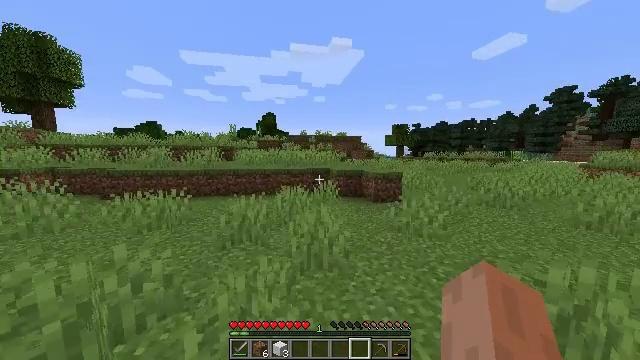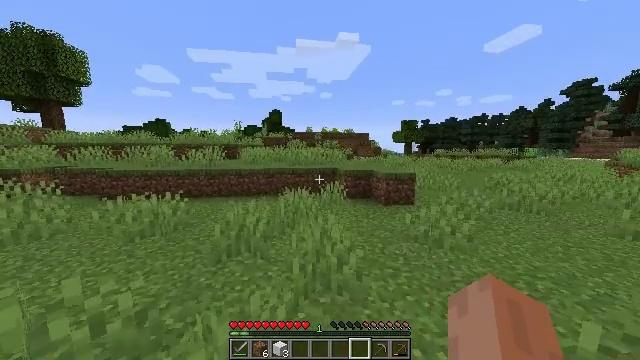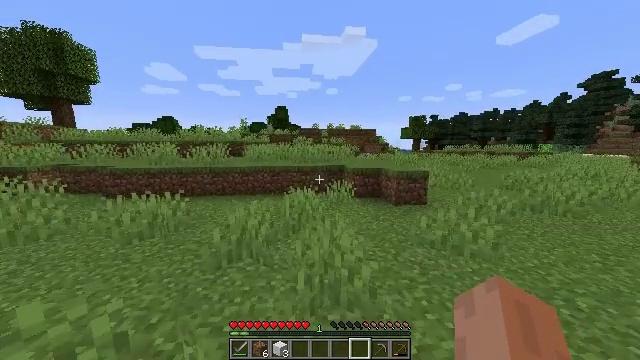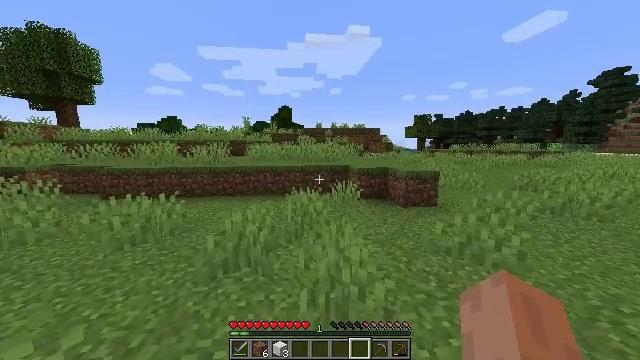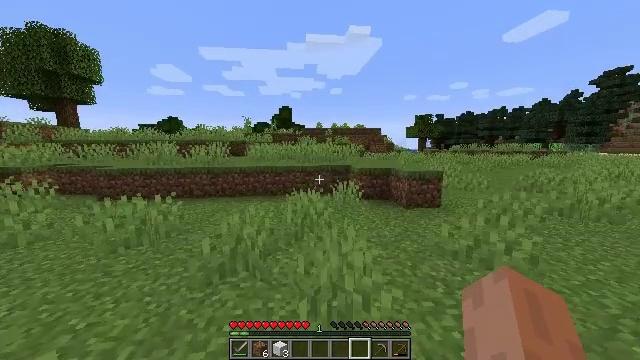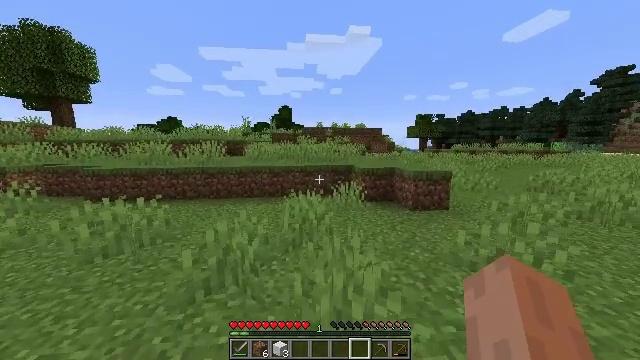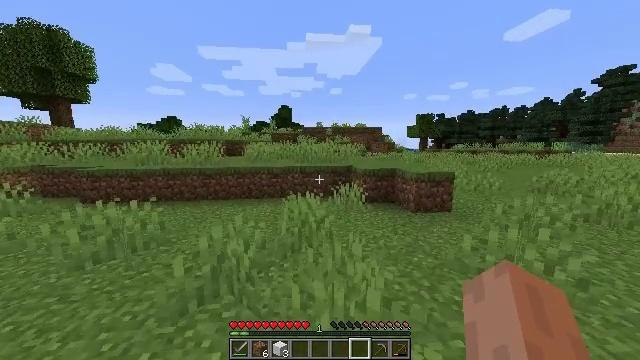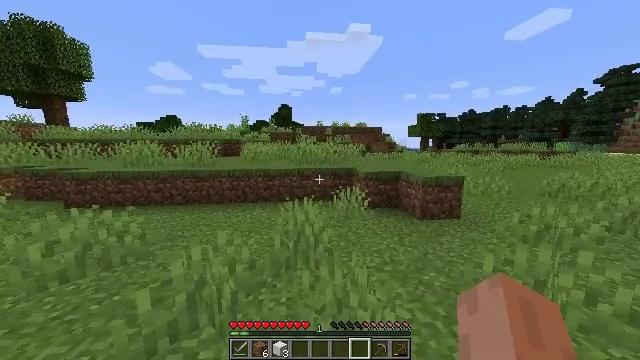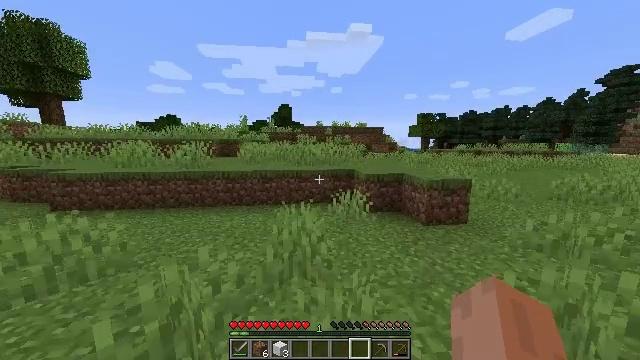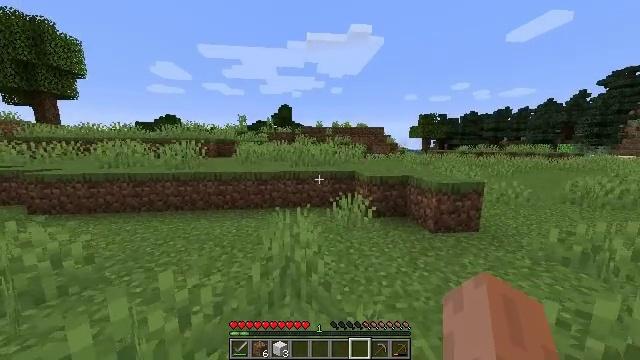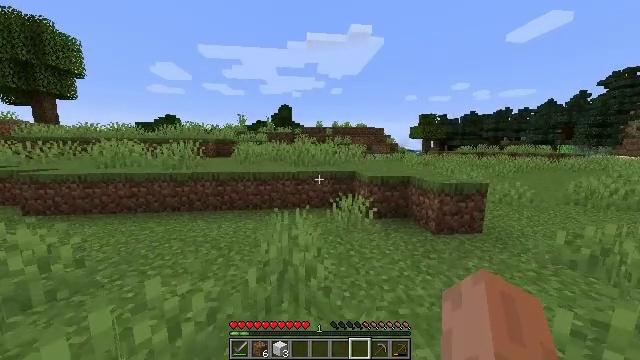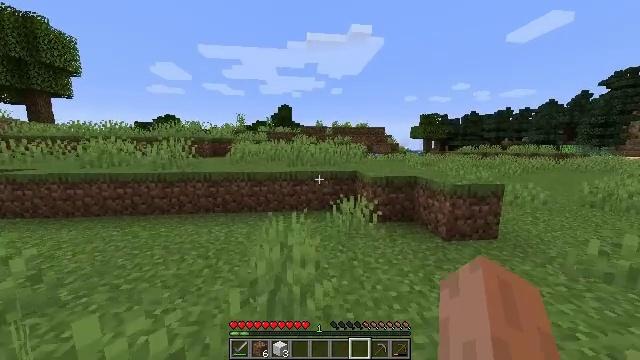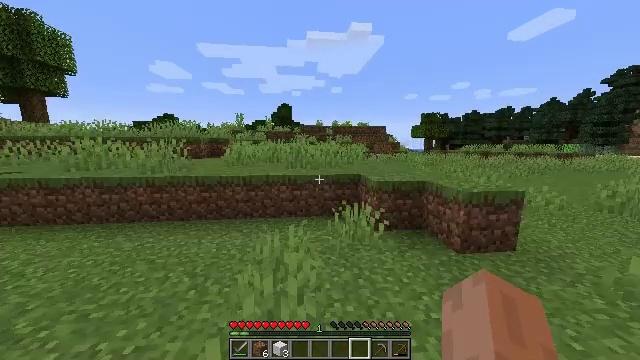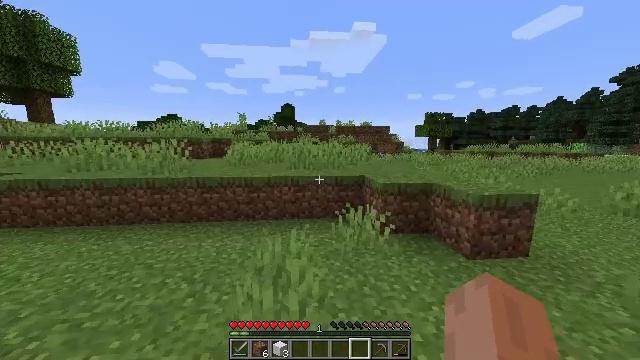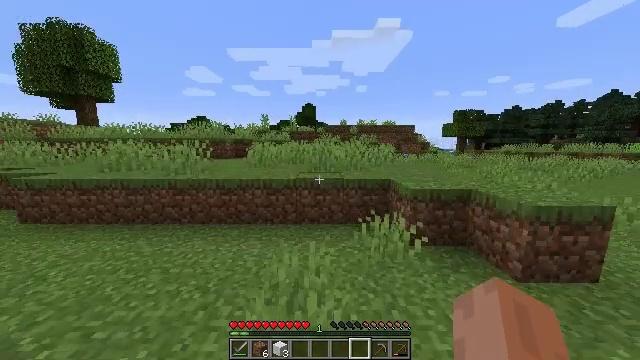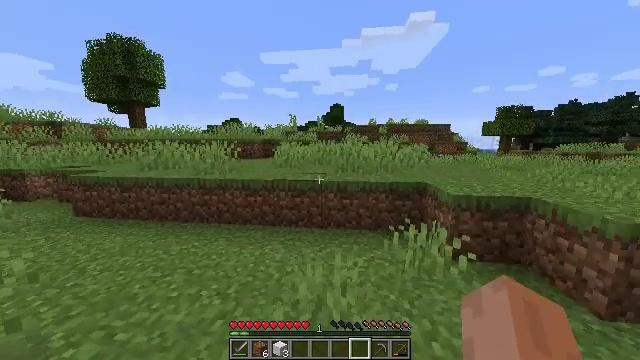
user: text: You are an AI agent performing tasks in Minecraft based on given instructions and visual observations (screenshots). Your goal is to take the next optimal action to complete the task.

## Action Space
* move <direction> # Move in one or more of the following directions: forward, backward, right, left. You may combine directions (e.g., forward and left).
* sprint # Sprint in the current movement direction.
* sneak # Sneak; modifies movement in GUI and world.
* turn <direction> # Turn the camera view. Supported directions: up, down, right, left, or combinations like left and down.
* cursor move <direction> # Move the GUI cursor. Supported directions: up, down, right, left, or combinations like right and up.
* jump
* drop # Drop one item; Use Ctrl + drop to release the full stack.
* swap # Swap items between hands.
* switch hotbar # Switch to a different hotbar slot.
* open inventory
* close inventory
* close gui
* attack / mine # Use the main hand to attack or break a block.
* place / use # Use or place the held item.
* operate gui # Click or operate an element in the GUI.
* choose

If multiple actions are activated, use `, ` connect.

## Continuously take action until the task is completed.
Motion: motion action
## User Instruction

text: Craft cooked mutton using raw mutton and a heat source.
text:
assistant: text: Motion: move forward, turn left
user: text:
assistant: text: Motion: move forward, turn left
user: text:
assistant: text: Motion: move forward
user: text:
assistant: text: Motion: move forward
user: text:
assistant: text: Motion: move forward
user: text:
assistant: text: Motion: move forward
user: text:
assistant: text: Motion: move forward
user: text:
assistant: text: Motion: move forward
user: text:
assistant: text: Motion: move forward
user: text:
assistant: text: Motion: move forward
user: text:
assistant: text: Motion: move forward
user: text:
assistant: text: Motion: move forward
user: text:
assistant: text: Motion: move forward
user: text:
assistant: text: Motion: move forward, turn left
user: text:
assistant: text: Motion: move forward, turn left
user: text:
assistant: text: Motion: move forward, turn left
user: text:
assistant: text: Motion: move forward, turn left
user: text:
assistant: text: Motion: move forward, turn left
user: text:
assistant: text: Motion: move forward
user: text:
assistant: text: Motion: move forward
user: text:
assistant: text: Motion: move forward
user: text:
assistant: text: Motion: move forward
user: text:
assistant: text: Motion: move forward
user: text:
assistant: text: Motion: move forward, jump
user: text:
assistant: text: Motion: move forward, jump
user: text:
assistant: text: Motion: move forward, jump
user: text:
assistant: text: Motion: move forward, jump
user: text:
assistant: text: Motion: move forward, jump
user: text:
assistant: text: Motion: move forward, jump
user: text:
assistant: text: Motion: move forward, jump